Field crop: tomato
Growth stage: 1
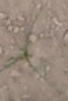
Species: cyperus